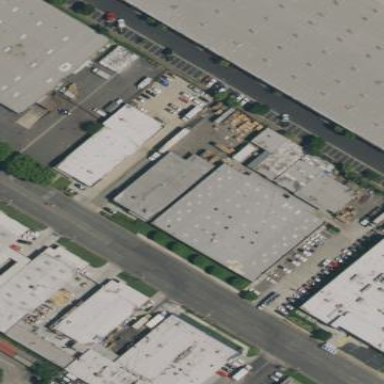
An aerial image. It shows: Industrial building.